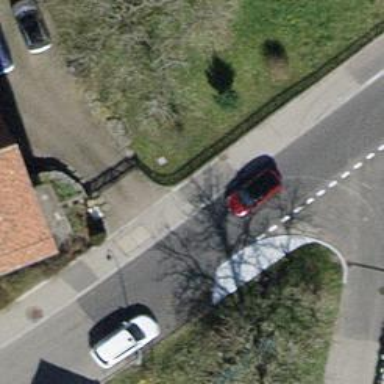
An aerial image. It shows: Traffic calming feature called choker.